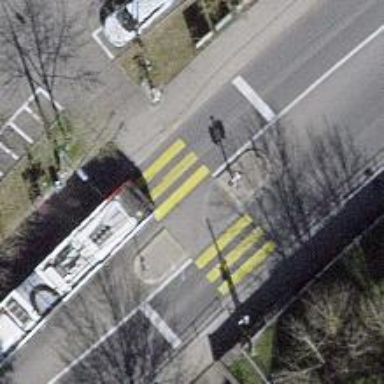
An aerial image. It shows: Secondary road with asphalt surface and trolley wire.